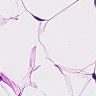
Metastatic tissue present: no